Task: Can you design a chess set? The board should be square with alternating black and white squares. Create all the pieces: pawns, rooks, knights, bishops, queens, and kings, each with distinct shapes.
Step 1135:
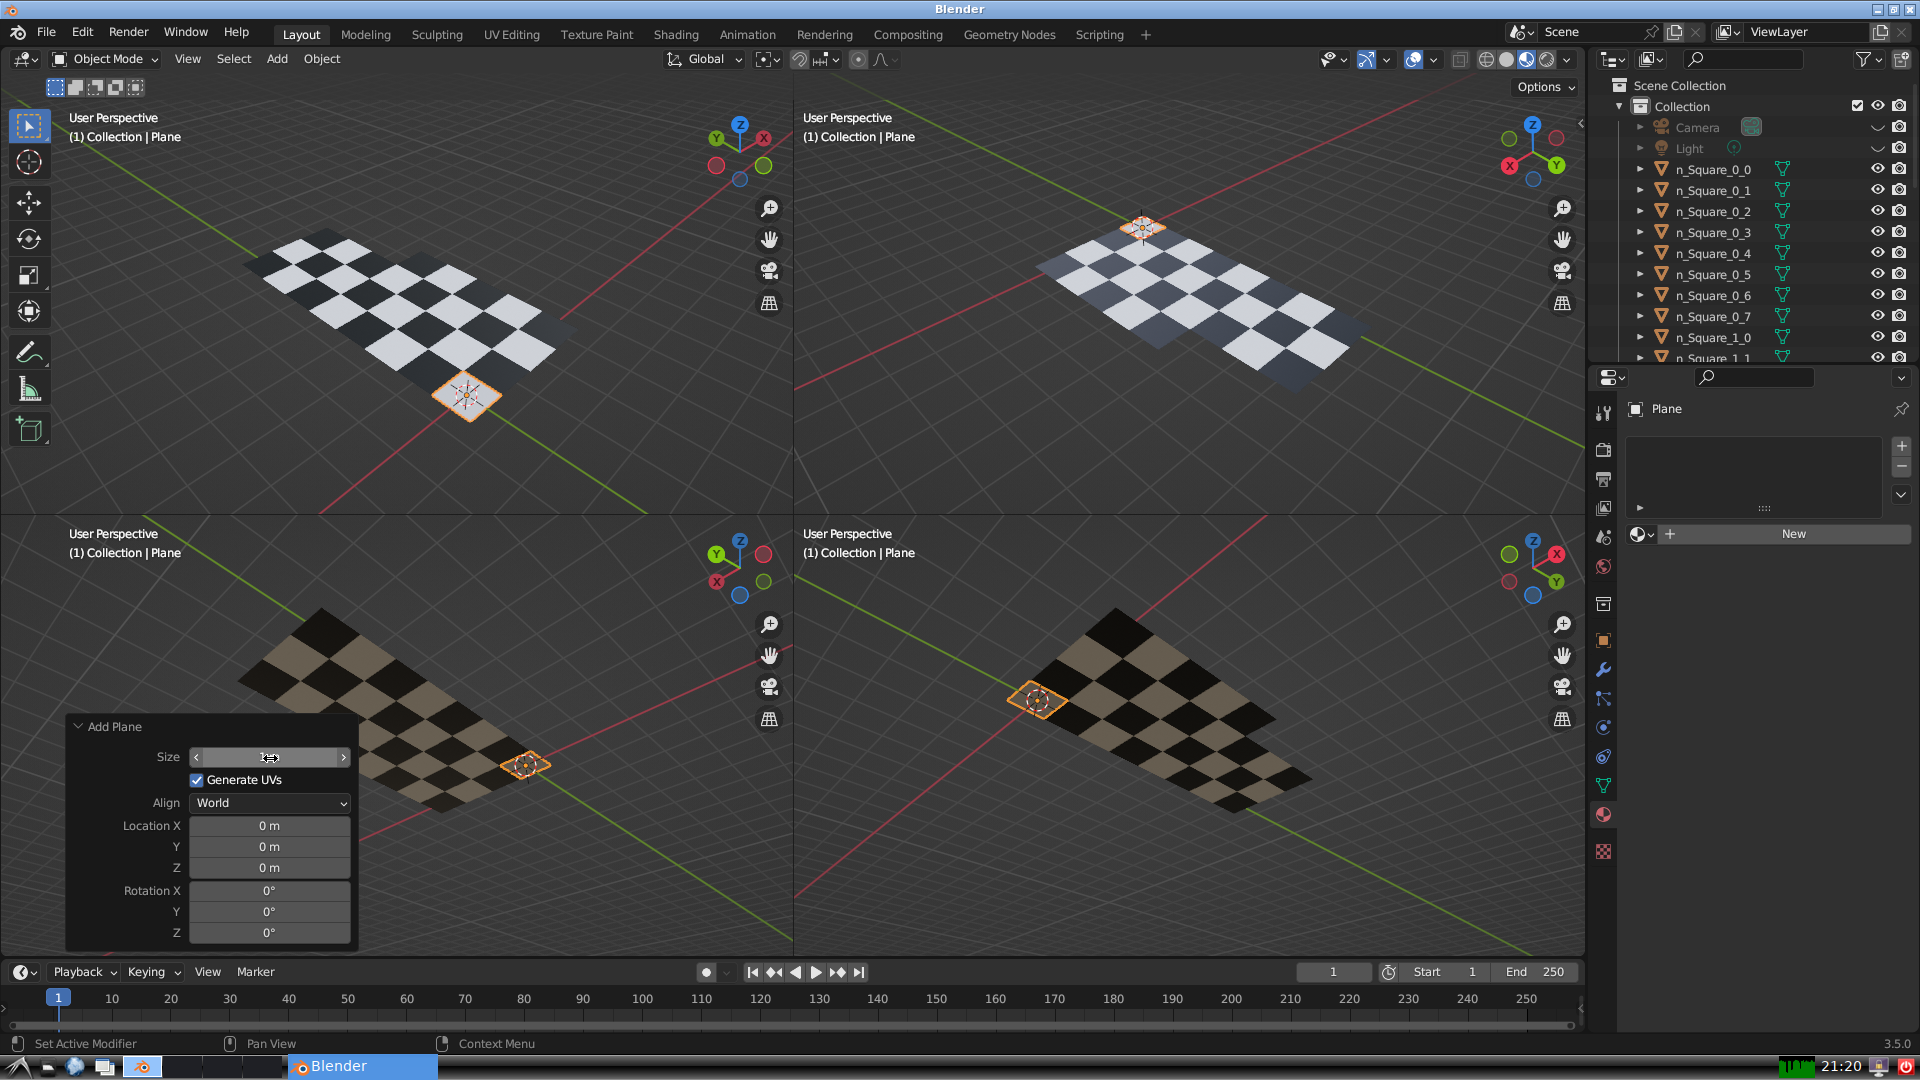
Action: {"mouse_move": [960, 540]}